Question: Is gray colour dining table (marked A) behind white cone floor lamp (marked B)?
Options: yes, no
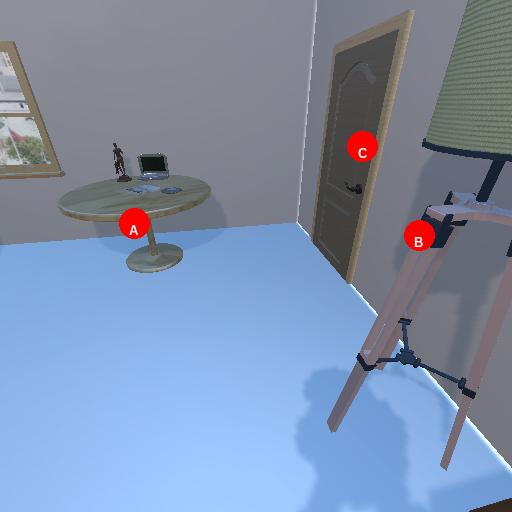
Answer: yes